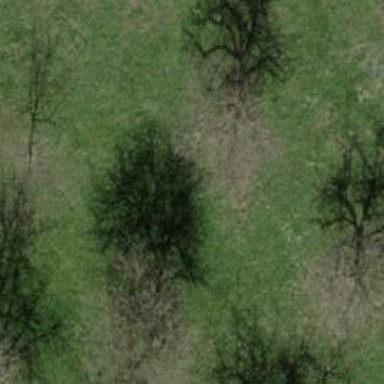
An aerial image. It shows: Row of trees in natural setting.